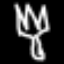
Label: fork